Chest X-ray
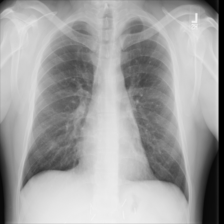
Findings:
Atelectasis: negative
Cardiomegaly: negative
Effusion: negative
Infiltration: negative
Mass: negative
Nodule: negative
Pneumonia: negative
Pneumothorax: negative
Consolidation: negative
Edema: negative
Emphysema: negative
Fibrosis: negative
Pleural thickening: negative
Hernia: negative